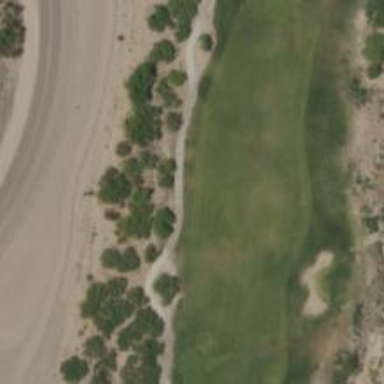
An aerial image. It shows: View of golf hole.